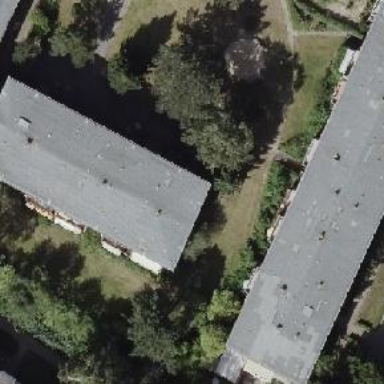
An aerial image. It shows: Image showing building with apartments.